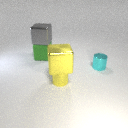
small yellow metal cylinder below large yellow metal cube